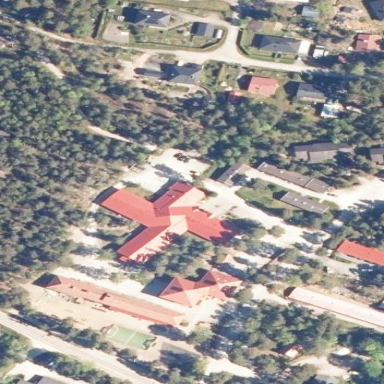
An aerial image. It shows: Hospital providing healthcare services.